Interaction volume radius: 5 \u00c5
Interaction volume height: 10 \u00c5
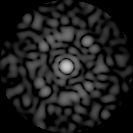
Disorder parameter: 0.8363